Field crop: tomato
Growth stage: 1
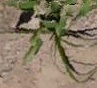
Species: cyperus